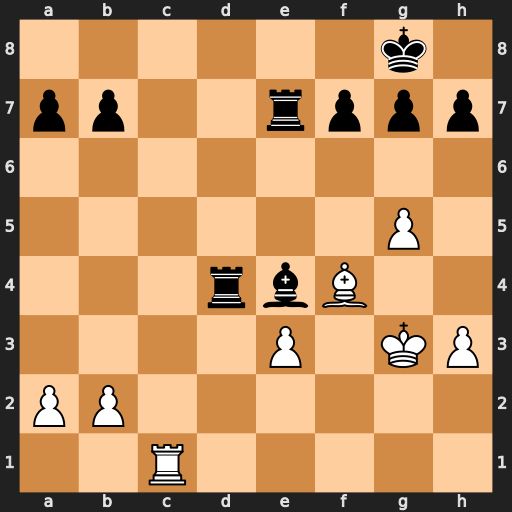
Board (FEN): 6k1/pp2rppp/8/6P1/3rbB2/4P1KP/PP6/2R5
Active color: w
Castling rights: -
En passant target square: -
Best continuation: Rc8+ Rd8 Rxd8+ Re8 Rxe8#